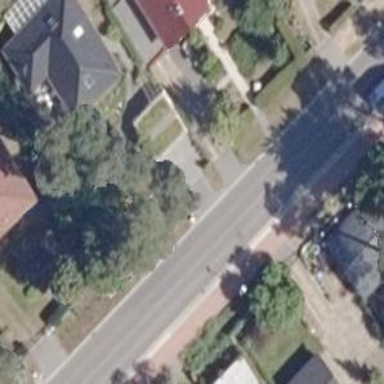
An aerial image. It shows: Secondary road with separate asphalt cycleway and sidewalk.